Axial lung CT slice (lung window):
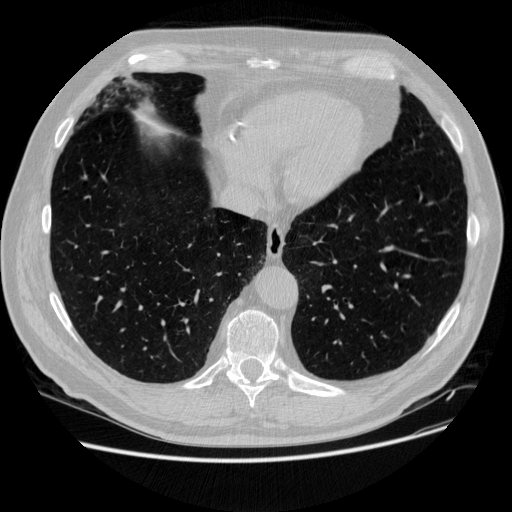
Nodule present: no